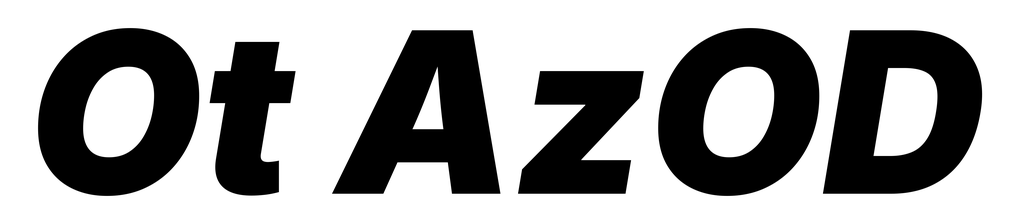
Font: Inter-Italic_Black_Italic